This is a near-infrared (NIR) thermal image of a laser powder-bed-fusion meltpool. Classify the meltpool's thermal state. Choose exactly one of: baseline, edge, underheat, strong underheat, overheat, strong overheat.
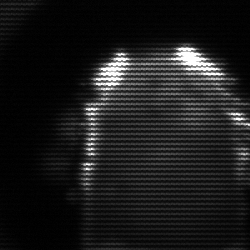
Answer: baseline